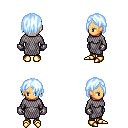
a pixel art fantasy rpg character, female body template, human, tanned skin, chain mail, teal pants, white cyan bangs hairstyle, metal gloves, gold boots, four views (front, back, left, right), 2x2 character sprite sheet, small pixel art, hard edges, no anti-aliasing